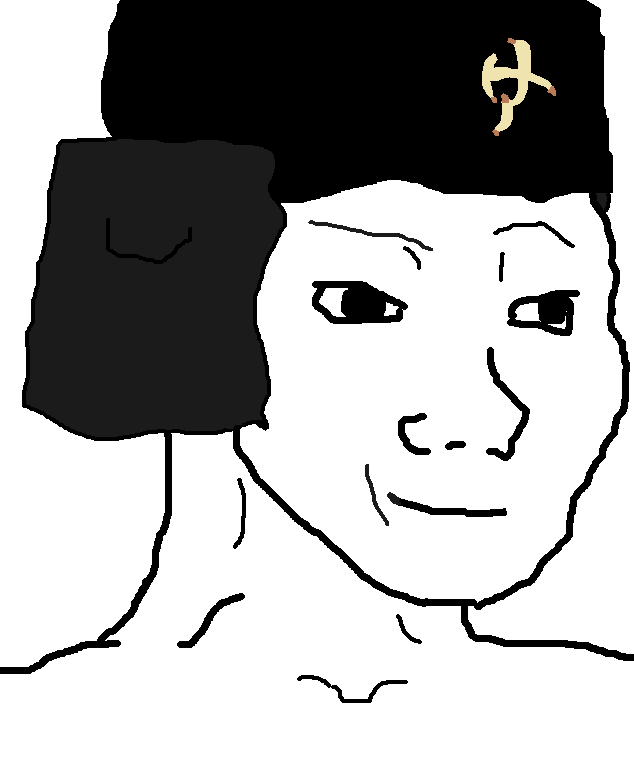
Label: 5_Bloomer